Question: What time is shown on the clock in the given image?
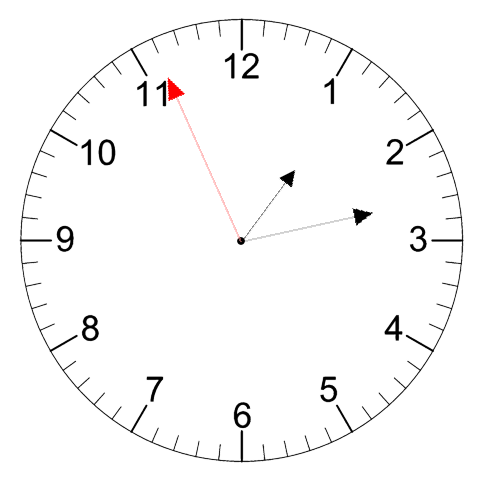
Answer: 01:12:56